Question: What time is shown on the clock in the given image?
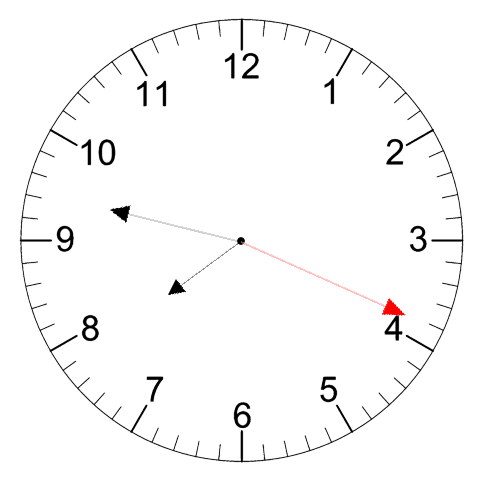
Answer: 07:47:19